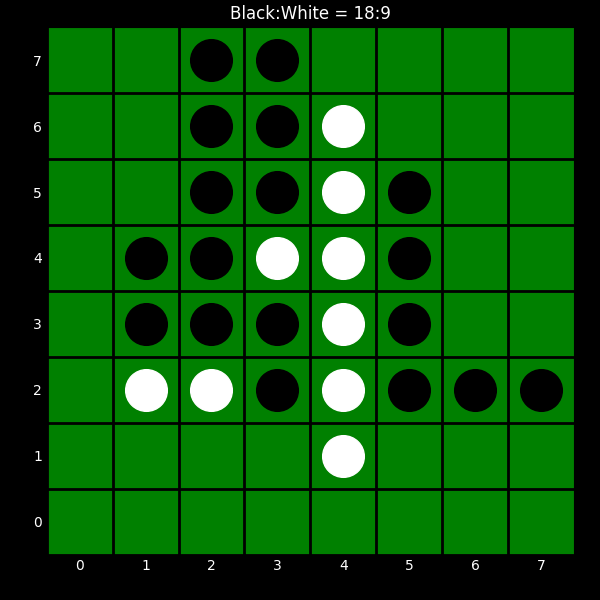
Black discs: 18
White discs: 9